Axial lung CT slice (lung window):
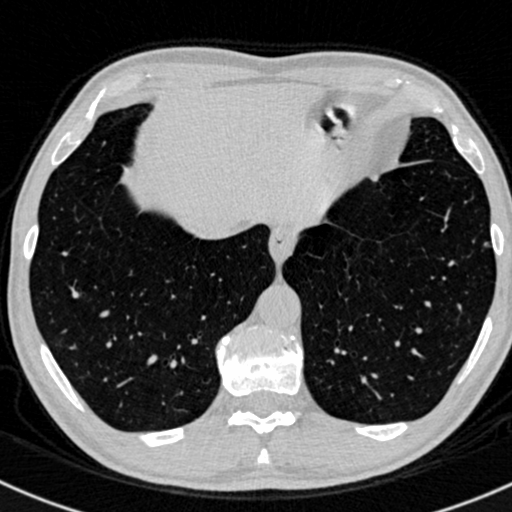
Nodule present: yes
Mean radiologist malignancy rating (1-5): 1